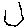
Label: hexagon